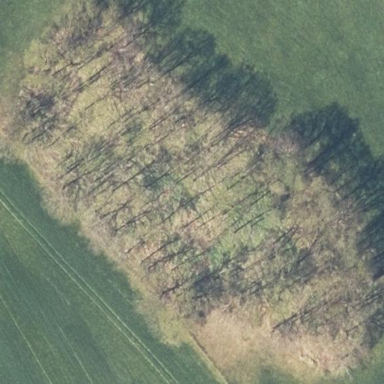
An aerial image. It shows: Deciduous broadleaved forest.